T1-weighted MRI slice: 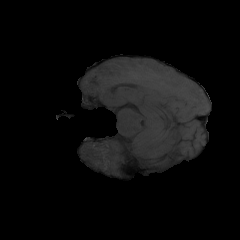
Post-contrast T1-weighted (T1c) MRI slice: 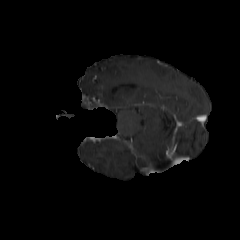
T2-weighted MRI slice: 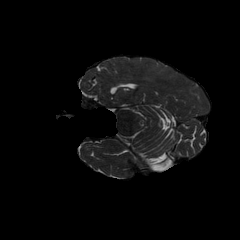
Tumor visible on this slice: no